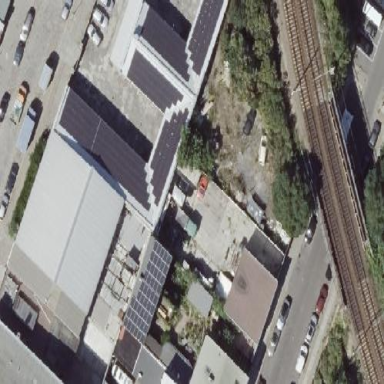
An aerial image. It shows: Industrial building with gabled roof.